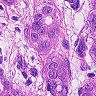
Metastatic tissue present: yes